Question: I am using wordpress as my cms and building a website. I use Graphene as my theme, as I modify the style.css through the administration menu (and verify the change via vi editor), I see that the change is there.
Now when I open my website, and right click Inspect element, I still see a old value of my "height parameter".
So I deleted all cookies, temp files from Chrome. And relaunched the website, still the old height values persist. What am I missing here ?
All sites I have referred to hint at clearing cookies, temp files.
Edit : I am running the wordpress server on my localhost.
Edit : added image

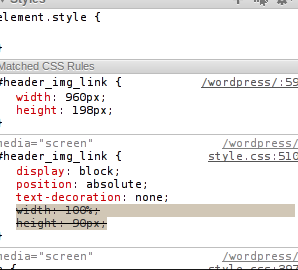
Answer: Open the page in incognito mode in Chrome (ctrl + shift + n ) just to make sure the page is loading the updated css file.